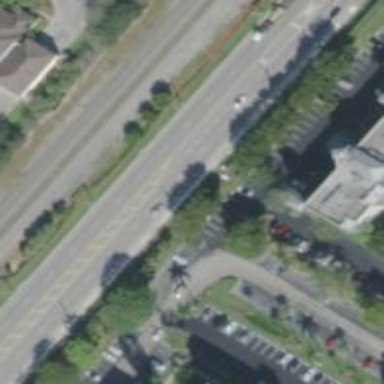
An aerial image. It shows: Secondary road with asphalt surface and sidewalk on the left.